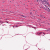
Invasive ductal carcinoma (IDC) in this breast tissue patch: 0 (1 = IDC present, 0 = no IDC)